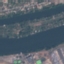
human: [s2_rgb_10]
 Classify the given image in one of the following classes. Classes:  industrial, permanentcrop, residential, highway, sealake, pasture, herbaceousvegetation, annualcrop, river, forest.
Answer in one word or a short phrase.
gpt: River